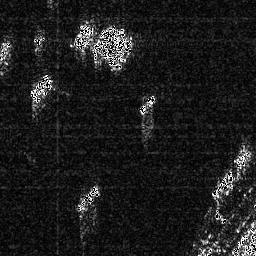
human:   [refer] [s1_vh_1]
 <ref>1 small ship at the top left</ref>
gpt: <box>[[0, 14, 4, 26, 0]]</box>

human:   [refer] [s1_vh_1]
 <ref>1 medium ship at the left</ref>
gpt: <box>[[10, 28, 20, 39, 0]]</box>